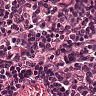
Metastatic tissue present: no